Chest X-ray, AP view. Patient: 57 years old, sex M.
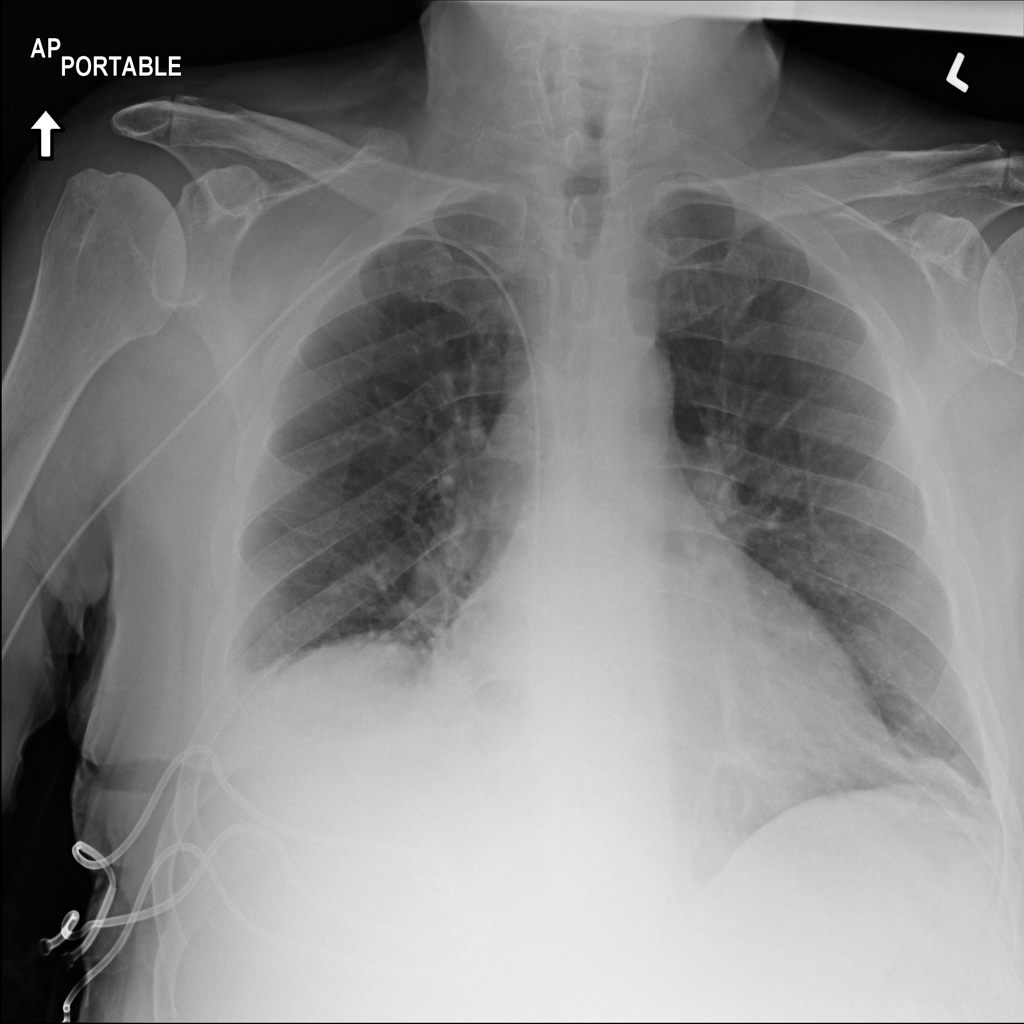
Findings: Atelectasis